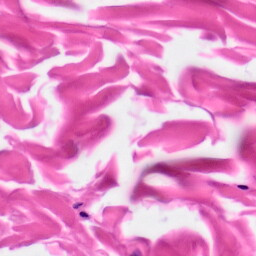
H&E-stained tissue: Skin